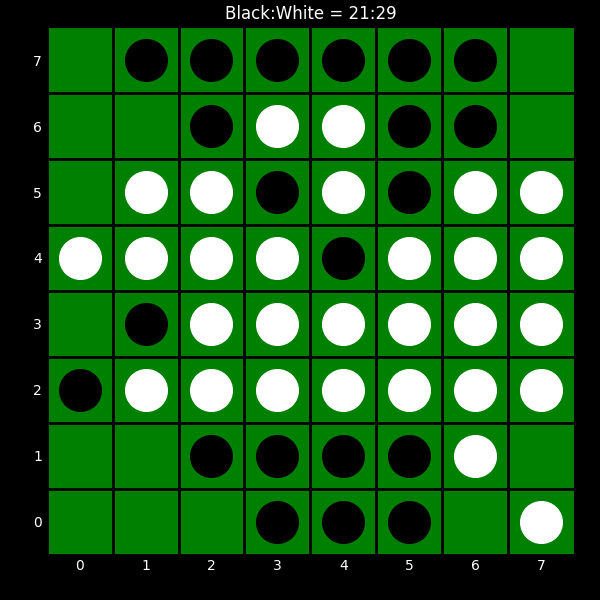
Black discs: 21
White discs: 29